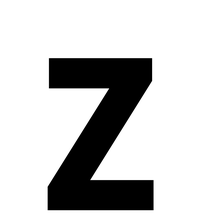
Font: Roboto_Condensed_SemiBold